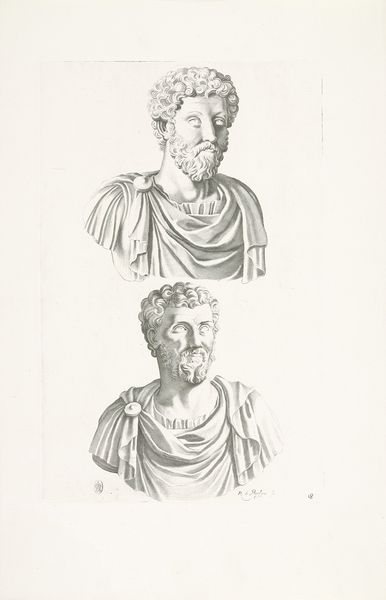
Titel: Twee portretbustes van keizer Marcus Aurelius en keizer Septimius Severus
Künstler: Reinier van Persijn
Standort: Amsterdam
Institution: Rijksmuseum
Schlagwörter: barbe, homme, gravure, cheveux, antique, boucle, dessin, sculpture, buste, antiquite, marbre, a, cheveux boucle